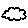
Label: cloud